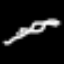
Label: squiggle